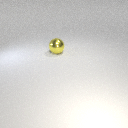
large yellow metal sphere